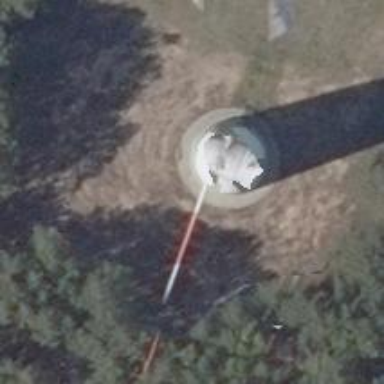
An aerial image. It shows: Wind-powered generator.